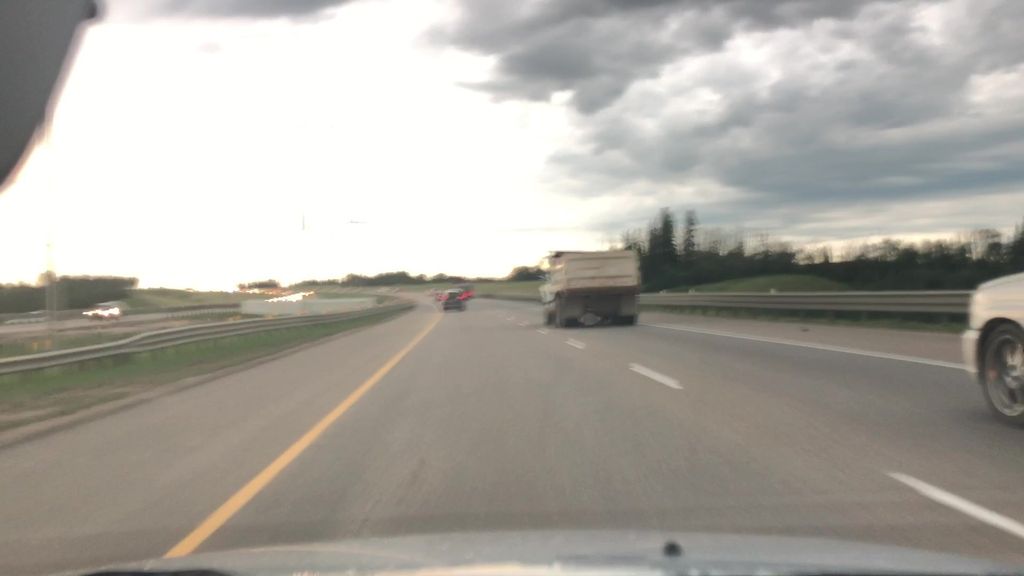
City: edmonton